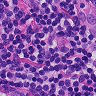
Metastatic tissue present: no